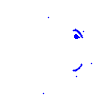
Particle: kaon